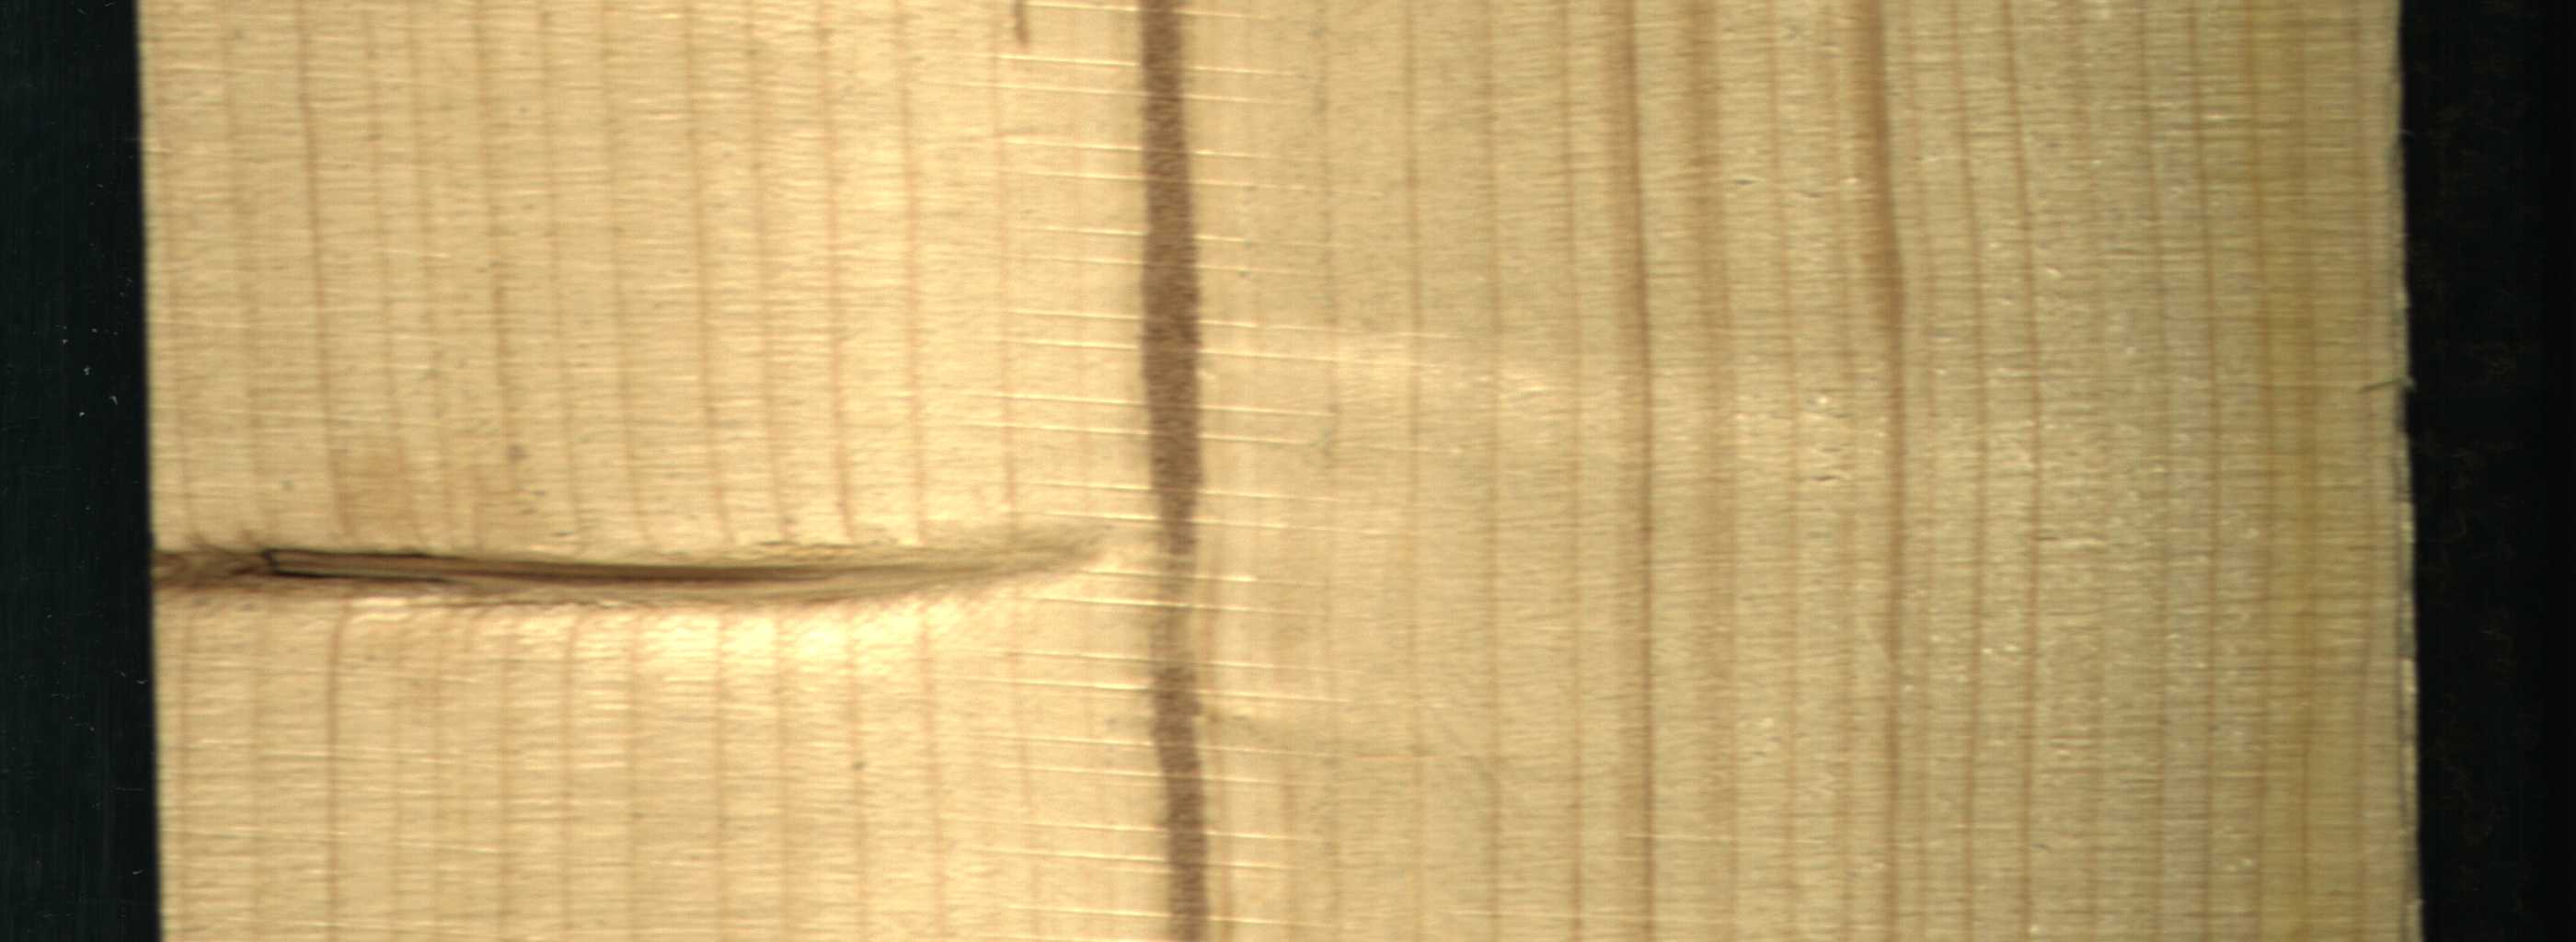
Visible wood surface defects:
Marrow
Marrow
Dead_Knot